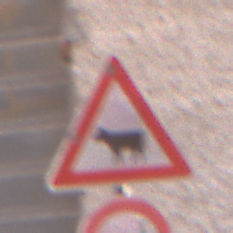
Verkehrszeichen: ViehtriebRechts
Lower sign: VerbotUeberholenEinspurigeFahrzeuge
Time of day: MorningAfternoon
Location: Outdoor (Urban)
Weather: Clear
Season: NotSpecified
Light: Natural